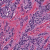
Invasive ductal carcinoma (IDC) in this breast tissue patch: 1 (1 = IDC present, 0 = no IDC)